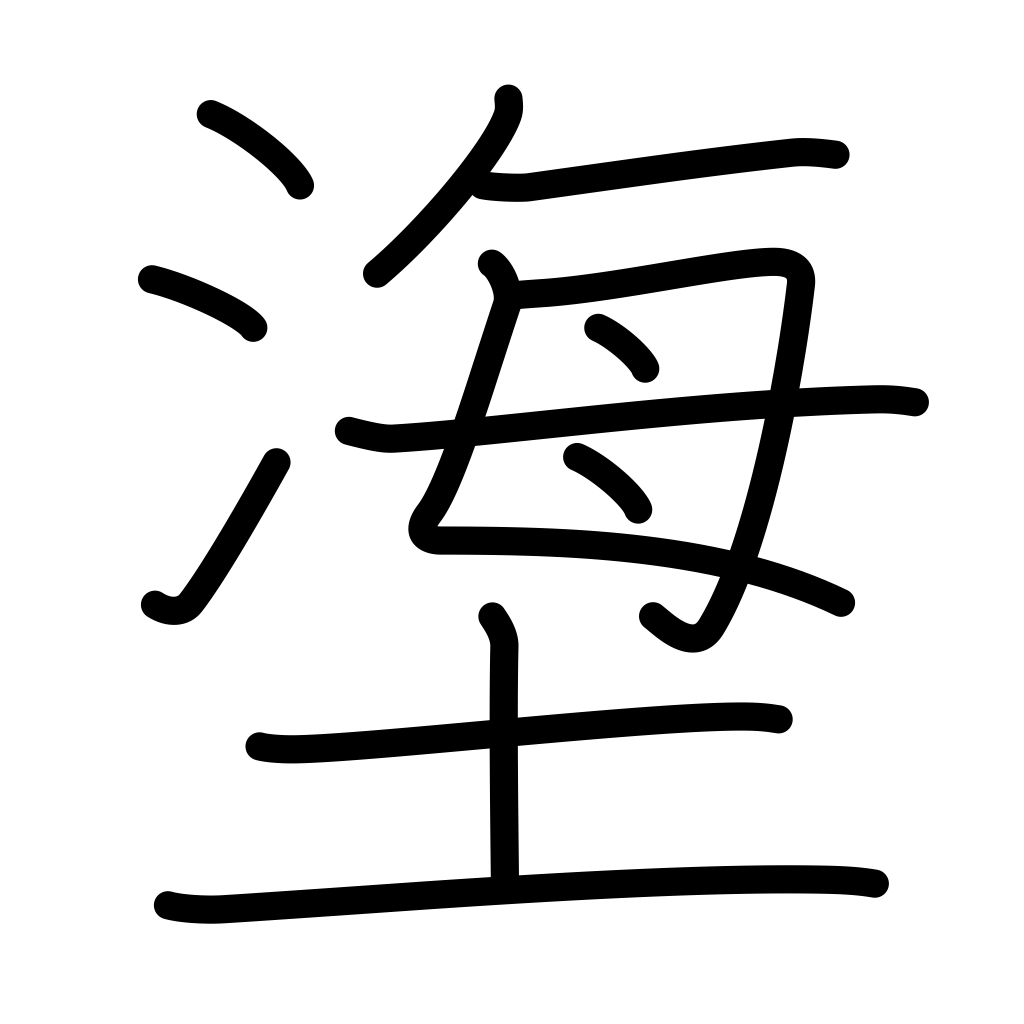
Meaning: title of a Noh play